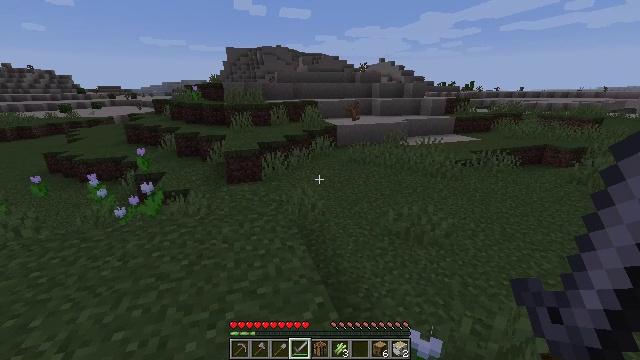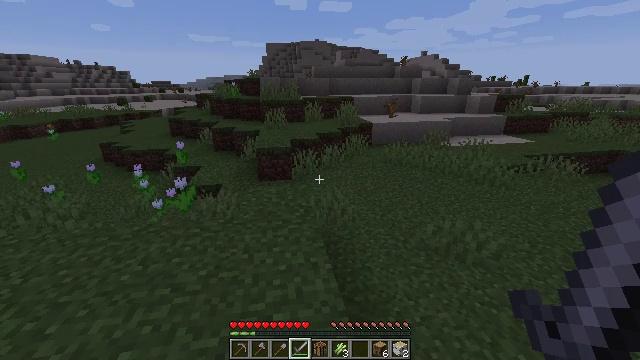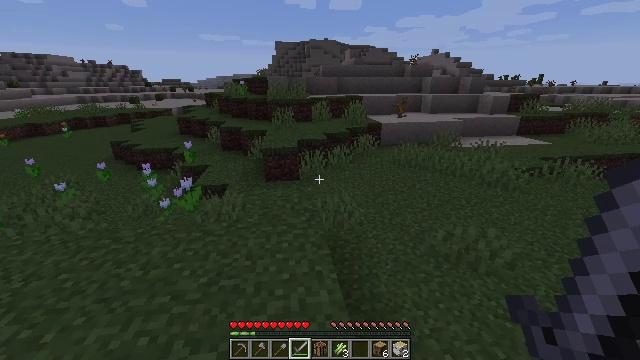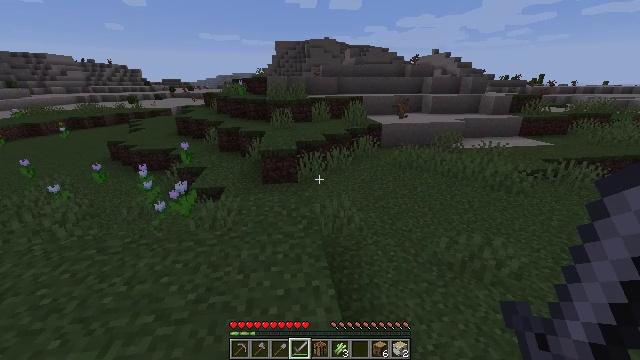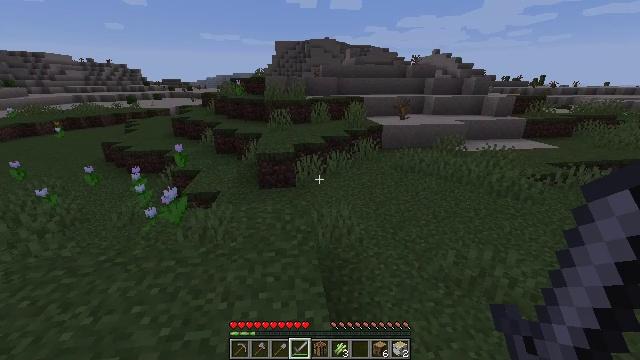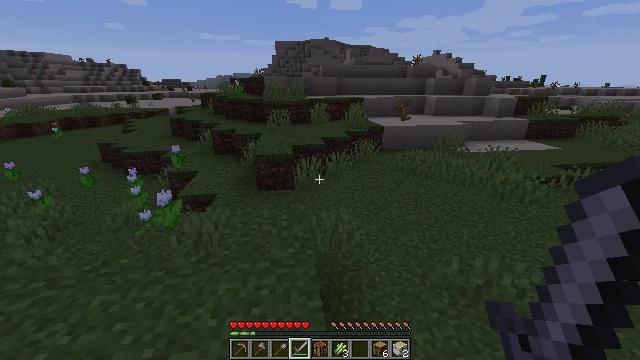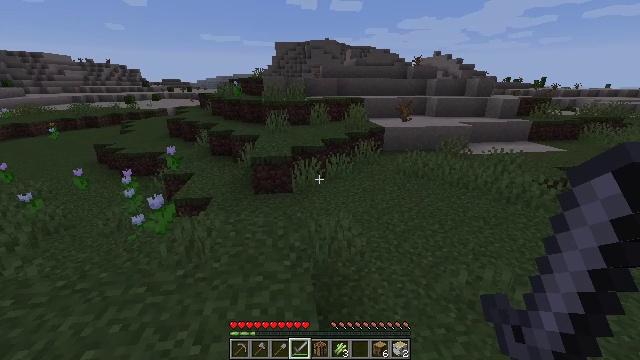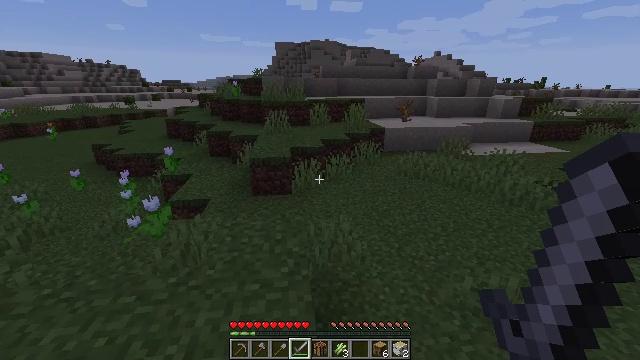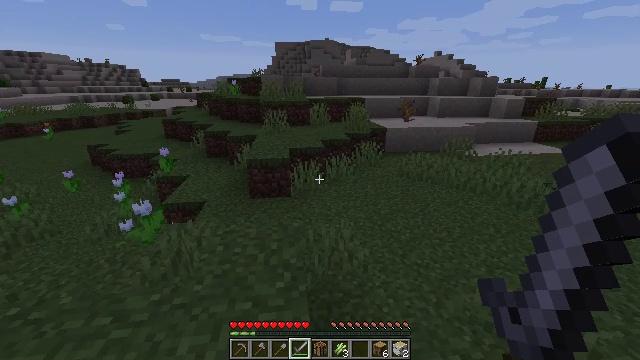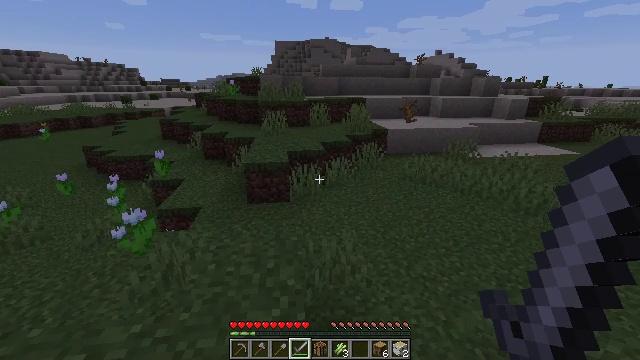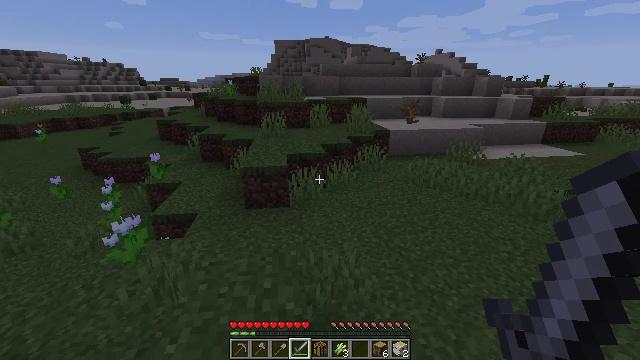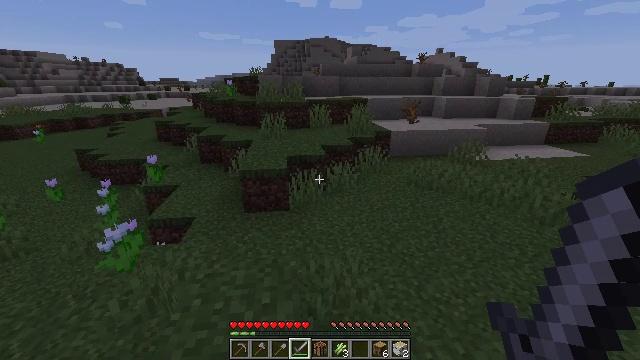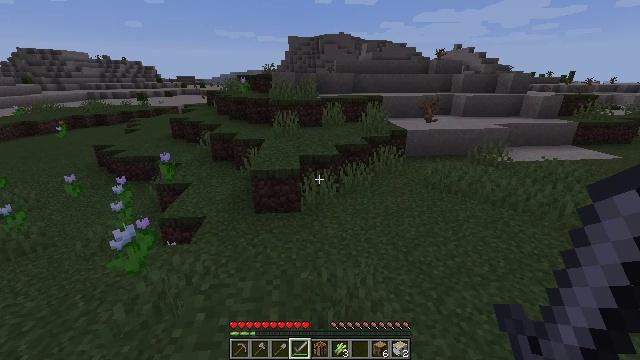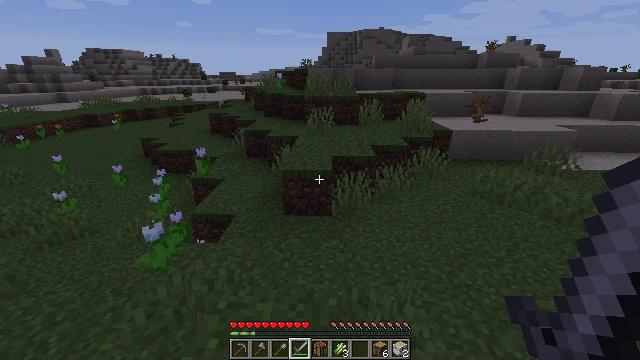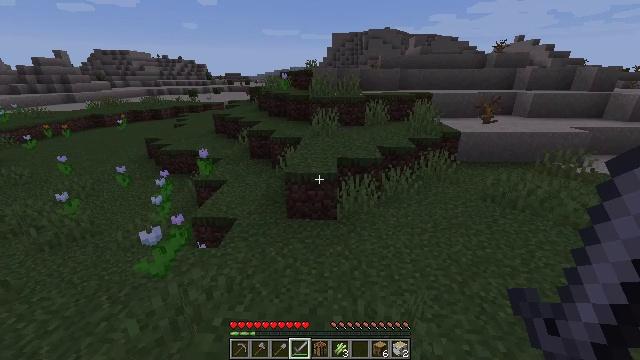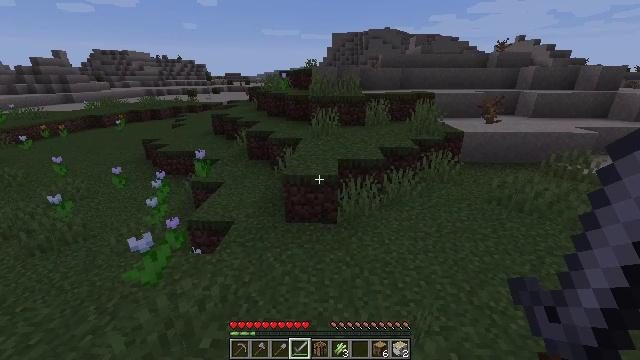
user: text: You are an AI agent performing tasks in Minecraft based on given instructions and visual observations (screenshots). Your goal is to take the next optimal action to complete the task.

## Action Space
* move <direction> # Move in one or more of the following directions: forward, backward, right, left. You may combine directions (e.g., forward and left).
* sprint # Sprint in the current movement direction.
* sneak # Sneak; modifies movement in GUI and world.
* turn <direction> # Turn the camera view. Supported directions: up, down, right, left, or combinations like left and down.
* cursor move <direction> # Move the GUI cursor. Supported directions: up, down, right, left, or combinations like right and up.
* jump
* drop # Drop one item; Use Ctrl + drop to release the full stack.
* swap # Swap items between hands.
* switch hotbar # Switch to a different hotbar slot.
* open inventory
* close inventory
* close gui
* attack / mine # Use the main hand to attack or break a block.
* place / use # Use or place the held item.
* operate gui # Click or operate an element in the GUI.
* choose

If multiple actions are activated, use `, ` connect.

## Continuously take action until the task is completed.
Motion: motion action
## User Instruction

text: Mine the dead bush in the desert.
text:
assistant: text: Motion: move forward, turn left
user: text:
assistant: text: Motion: move forward, turn left
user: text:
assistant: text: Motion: move forward
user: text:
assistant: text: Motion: move forward
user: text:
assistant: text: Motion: move forward
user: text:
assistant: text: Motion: move forward
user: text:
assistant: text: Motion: move forward
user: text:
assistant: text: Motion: move forward
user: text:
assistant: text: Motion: move forward
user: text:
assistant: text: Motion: move forward
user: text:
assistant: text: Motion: move forward
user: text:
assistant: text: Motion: move forward, turn left
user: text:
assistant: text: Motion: move forward, turn left
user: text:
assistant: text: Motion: move forward, turn left
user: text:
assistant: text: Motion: move forward
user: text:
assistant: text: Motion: move forward
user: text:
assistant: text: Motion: move forward, turn left
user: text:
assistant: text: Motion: move forward, turn left
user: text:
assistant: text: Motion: move forward, turn left
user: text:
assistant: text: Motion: move forward, turn left
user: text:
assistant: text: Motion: move forward
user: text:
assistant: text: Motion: move forward
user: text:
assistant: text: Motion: move forward
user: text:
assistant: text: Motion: move forward and move right
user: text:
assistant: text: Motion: move forward and move right, turn right and up
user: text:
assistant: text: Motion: move forward and move right, turn right and up
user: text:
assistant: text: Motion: move forward and move right, turn right and up
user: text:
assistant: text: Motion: move forward and move right, turn right and up
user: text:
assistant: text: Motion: move forward and move right, turn right
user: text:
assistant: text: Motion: move forward and move right